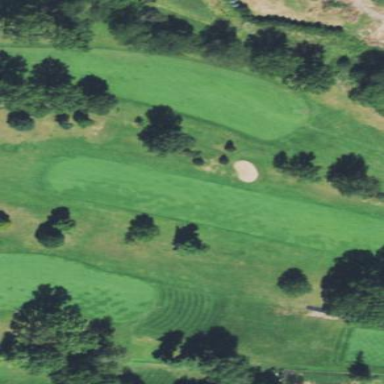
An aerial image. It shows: Golf fairway surrounded by grass.